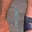
Label: 1